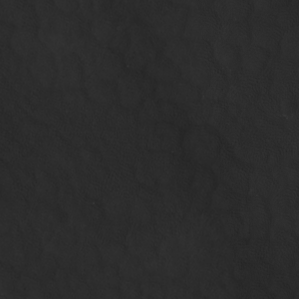
Label: non_frost